Question: I have a UIScrollView that can be scrolled horizontally. The scrollable content is displayed in columns.
Is there a way to make the scrolling only move in stepped increments instead of pixels (i.e. move a column at a time).
Diagram:

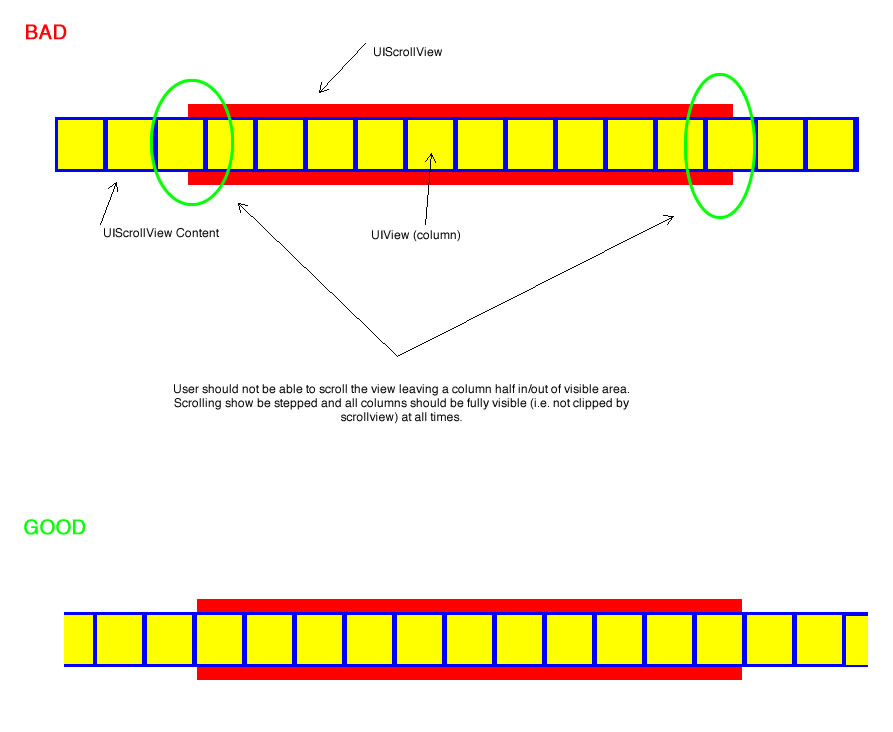
Answer: Yup there is:
'''
yourScrollView.pagingEnabled = YES;
'''
Check the <URL> for more information.
> If the value of this property is YES, the scroll view stops on multiples of the scroll view's bounds when the user scrolls. The default value is NO.
I suggest you may need to change your view structure to something like this:
'''
+--------+
| | <- UIView to hold your structure
+--------+
+--+
| | <- UIScrollView, clipsToBounds = NO, width = column.width
+--+
+--+--+--+
| | | | <- UIView columns
+--+--+--+
'''
Center the 'UIScrollView' horizontally and make sure that the 'UIView' that contains the 'UIScrollView' has a width that is a multiple of the width of the 'UIScrollView'